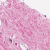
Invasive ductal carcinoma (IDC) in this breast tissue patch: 0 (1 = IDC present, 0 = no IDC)